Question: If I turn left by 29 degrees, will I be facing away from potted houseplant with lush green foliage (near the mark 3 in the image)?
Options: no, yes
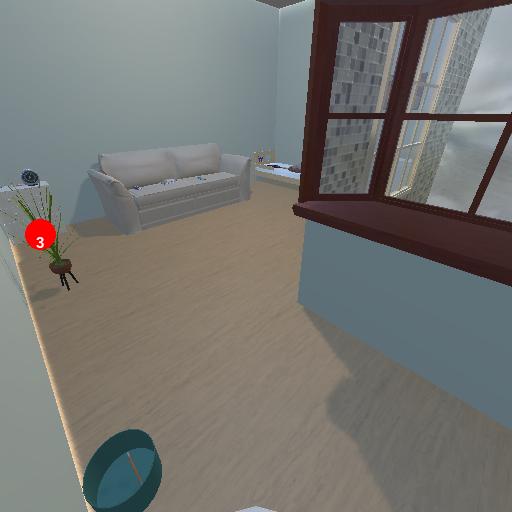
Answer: no